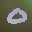
Label: 0